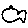
Label: fish